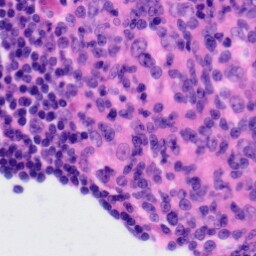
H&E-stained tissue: Tonsil